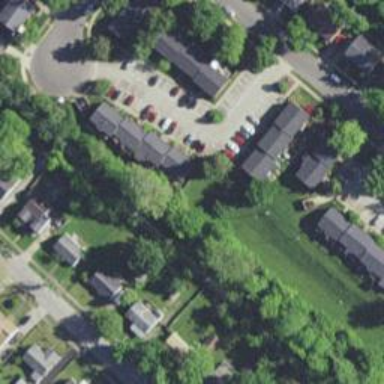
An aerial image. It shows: Living street.